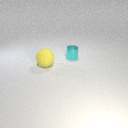
small cyan metal cylinder behind large yellow rubber sphere